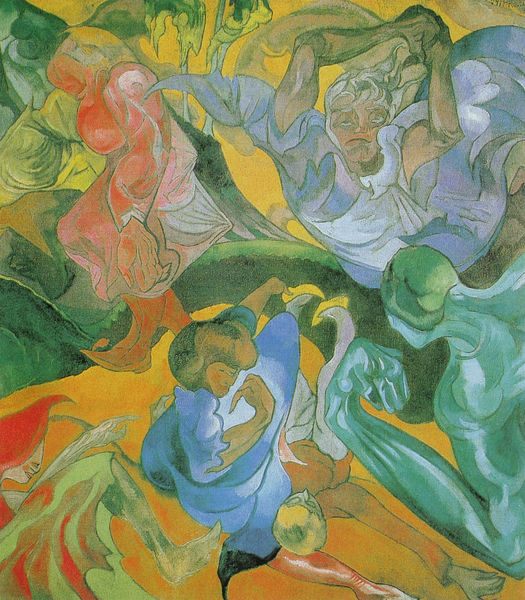
Titel: Allgemeine Verwirrung
Künstler: Stanislaw Ignacy Witkiewicz
Standort: Krakau
Institution: Muzeum Narodowe
Schlagwörter: baum, berg, blau, gemälde, hand, körper, mann, fluss, frauen, gelb, grün, menschen, mädchen, braun, bunt, frau, kleid, kleider, rücken, rot, schleier, leute, meschen, tanz, arm, arme, gesicht, hände, natur, wind, haare, stoffe, tücher, gewänder, kind, personen, pflanzen, fliegen, engel, beine, farbig, leidenschaft, liebe, abstrakt, farben, modern, farbe, linien, figuren, sturm, wehen, muskeln, abstraktion, surreal, spiel, froh, schweben, traum, wirbel, durcheinander, dämon, gestalten, strudel, muskel, lust, fließend, reigen, drehung, gün, einladung, grün rot, stürzen, dämonen, geist, geister, hexen, monster, spass, furie, frohsinn, fliegt, furien, kubistisvh, farbstrudel, schleicher, 4 personen, fliet, natuir